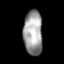
Tissue: lung
Cell type: T cells
Senescence score: 0.1896
Nuclear area (px): 823
Mean DAPI intensity: 159.482